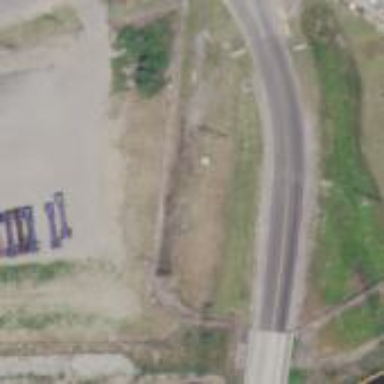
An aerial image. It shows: Abandoned railway spur.